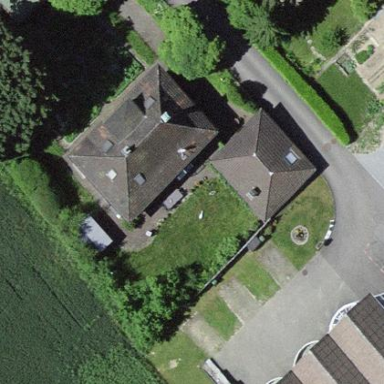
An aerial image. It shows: Residential building.